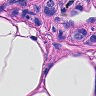
Metastatic tissue present: yes